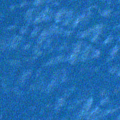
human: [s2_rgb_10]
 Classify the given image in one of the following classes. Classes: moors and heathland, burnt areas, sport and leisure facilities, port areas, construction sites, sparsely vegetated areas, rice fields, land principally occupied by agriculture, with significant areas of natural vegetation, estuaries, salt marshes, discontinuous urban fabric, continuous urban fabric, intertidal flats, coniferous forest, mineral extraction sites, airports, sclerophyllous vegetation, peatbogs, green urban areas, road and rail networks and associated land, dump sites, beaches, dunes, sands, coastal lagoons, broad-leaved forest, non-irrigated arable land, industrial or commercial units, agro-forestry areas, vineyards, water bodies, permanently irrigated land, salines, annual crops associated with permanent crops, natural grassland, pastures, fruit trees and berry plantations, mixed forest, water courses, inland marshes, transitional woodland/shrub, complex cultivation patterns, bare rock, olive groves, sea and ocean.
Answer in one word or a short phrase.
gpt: sea and ocean